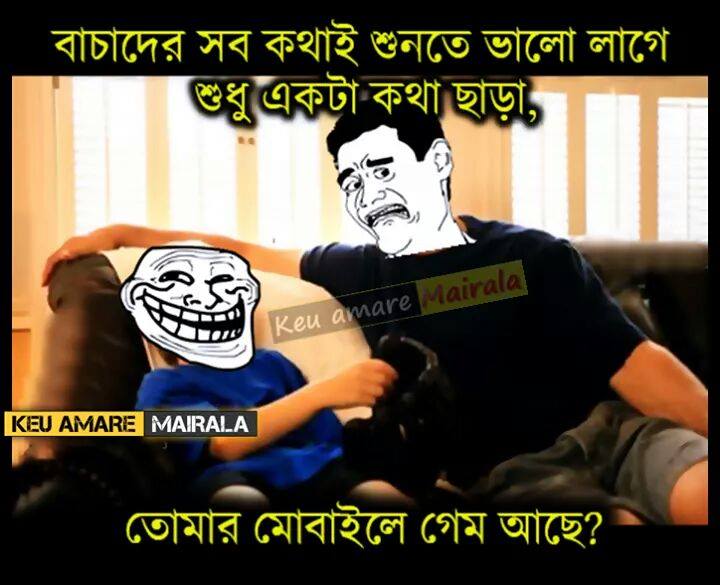
Text: বাচাদের সব কথাই শুনতে ভালো লাগে শুধু একটা কথা ছাড়া, তোমার মোবাইলে গেম আছে?
Label: Non Hate